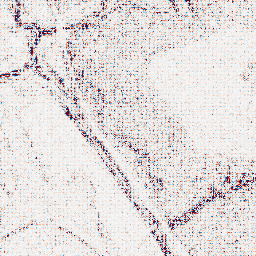
Category: wavelet
Decomposition family: wavelet_reverse_biorthogonal
Decomposition parameters: wavelet: rbio4.4
level: 1
Upsampling method: sinc_hamming
Upsampling parameters: scale: 8
kernel_size: 8
Upsampling scale: 8